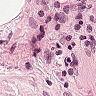
Metastatic tissue present: no